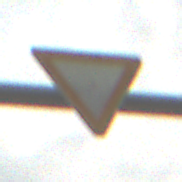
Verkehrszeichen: VorfahrtGewaehren
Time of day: MorningAfternoon
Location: Outdoor (Suburban)
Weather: PartlyCloudy
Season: NotSpecified
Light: Natural